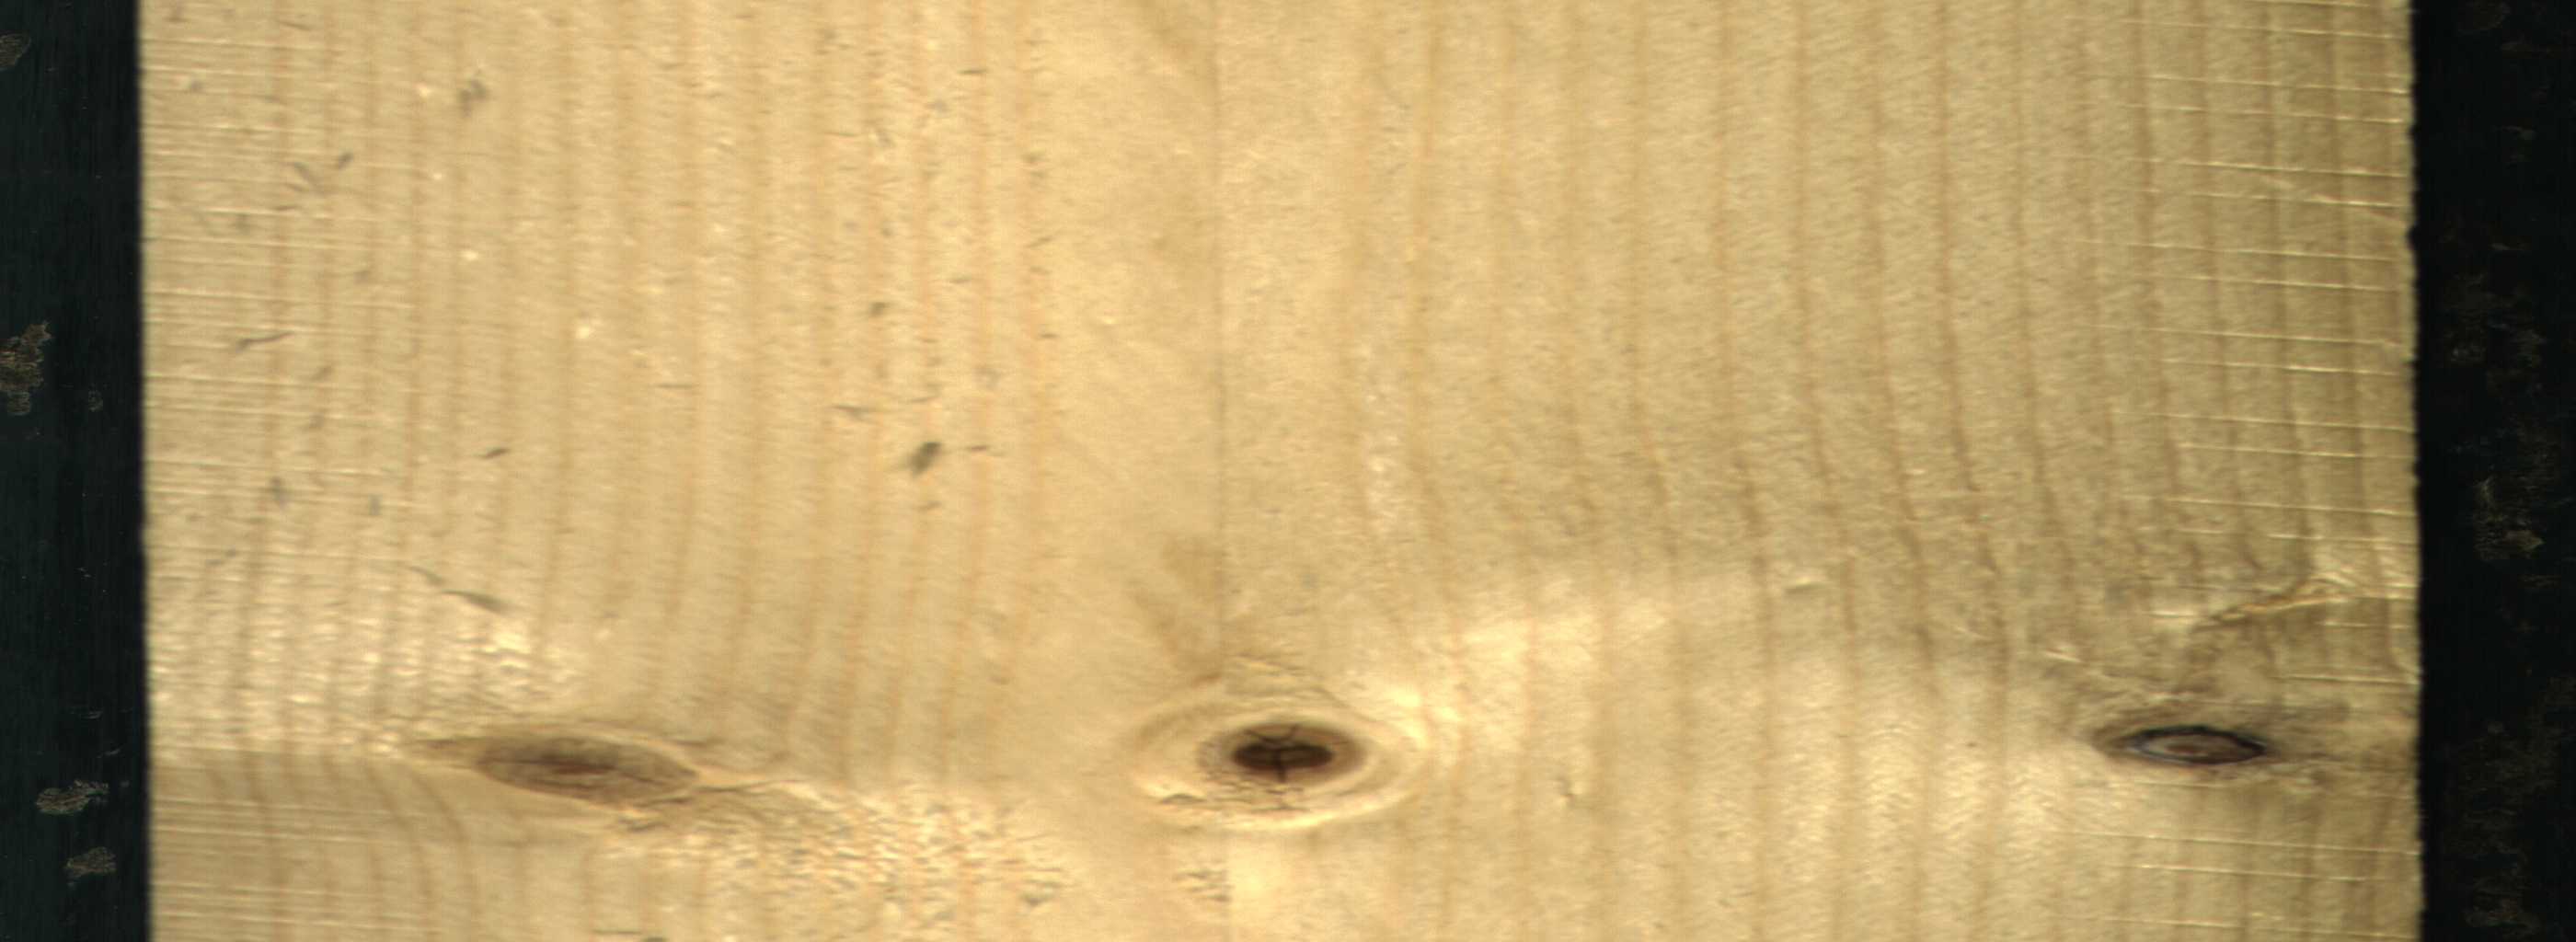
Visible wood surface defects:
Dead_Knot
Dead_Knot
Live_Knot